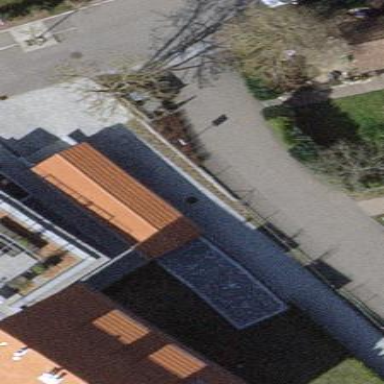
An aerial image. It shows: View of roof of building.